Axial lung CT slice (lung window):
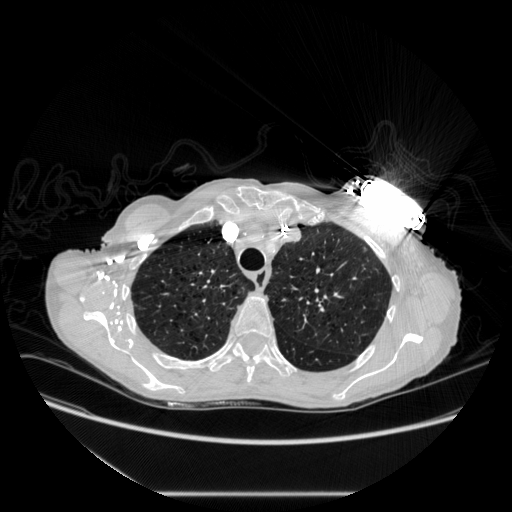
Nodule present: no